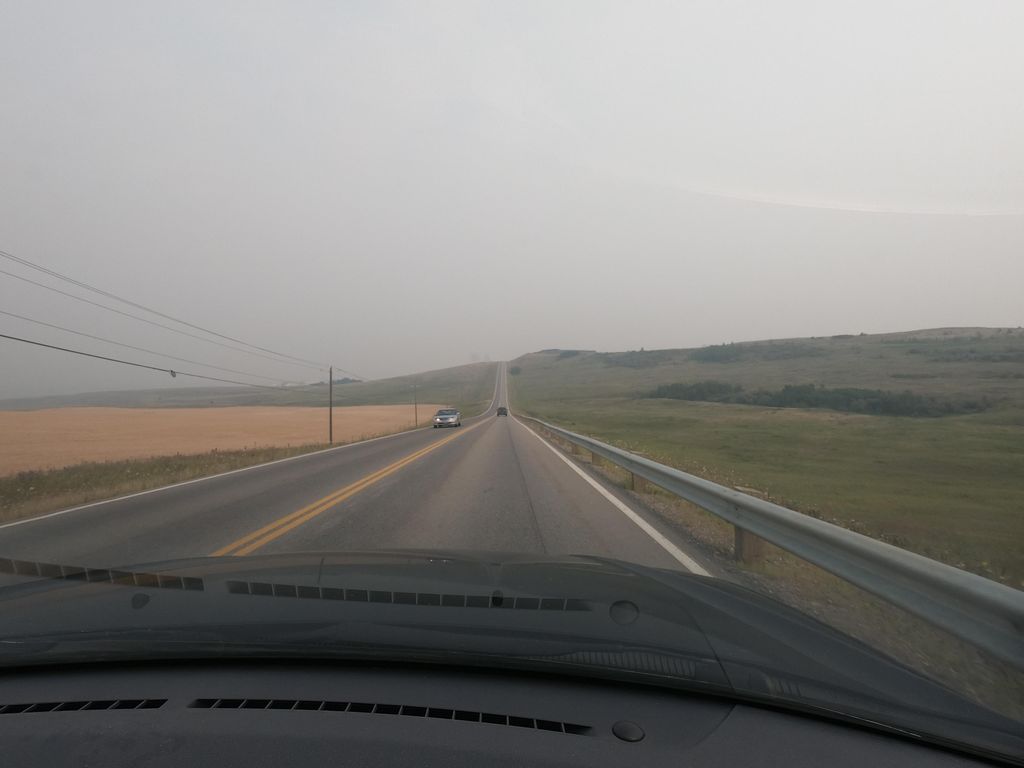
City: calgary